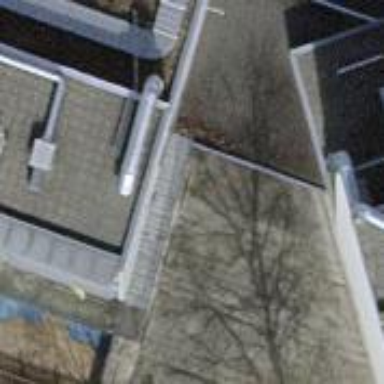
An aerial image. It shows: View of roof of building.